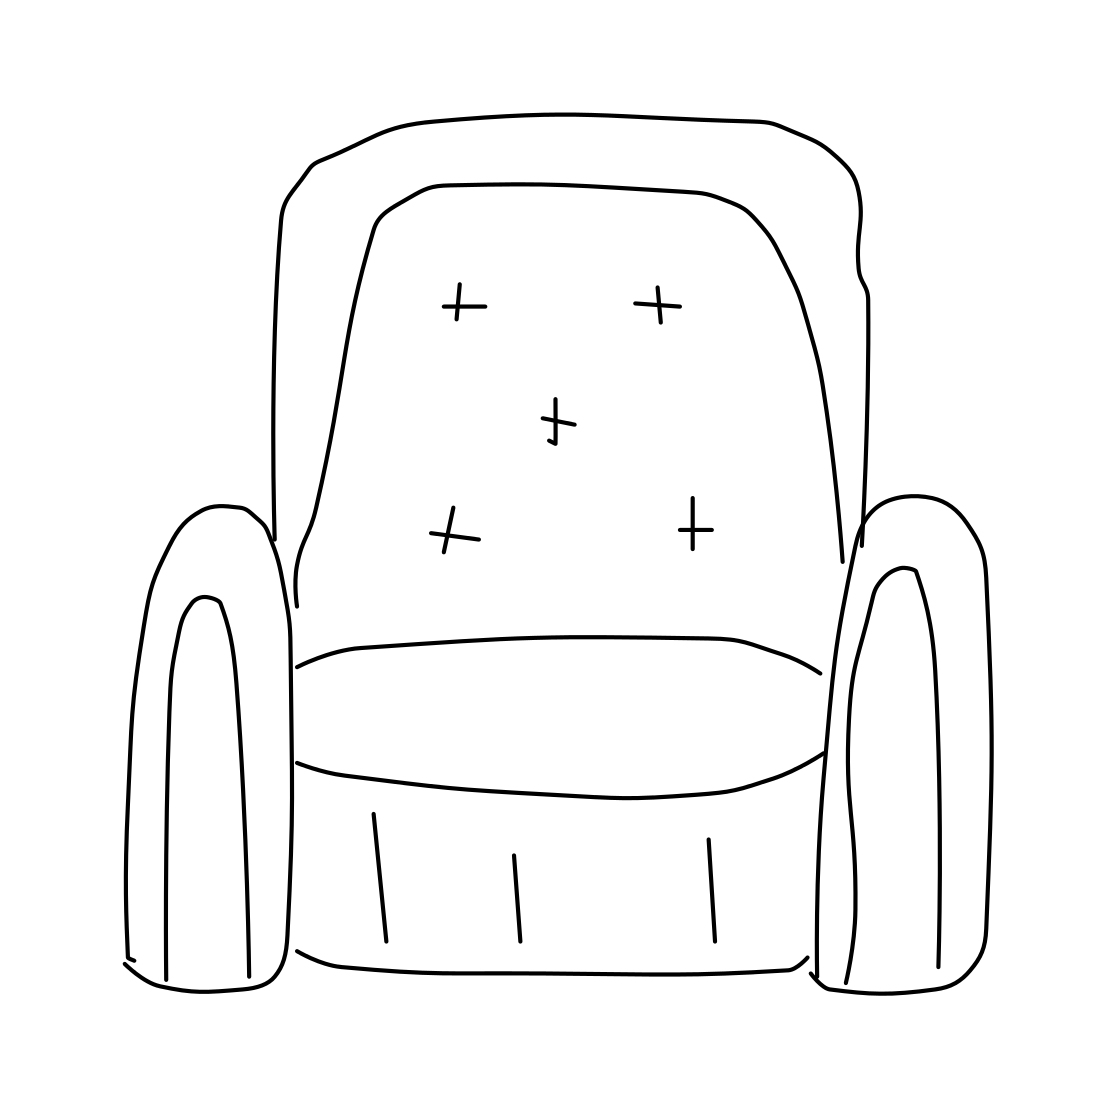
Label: armchair